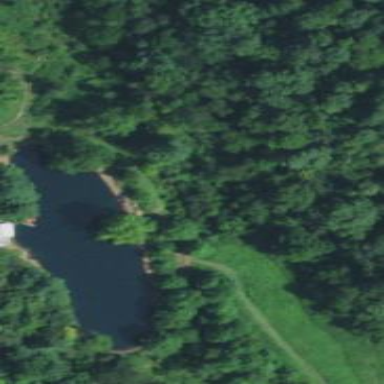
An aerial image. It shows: Serene pond surrounded by nature.